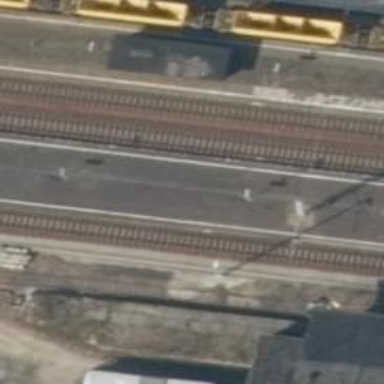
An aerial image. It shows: Railway stop with public transport stop position.